Field crop: maize
Growth stage: 2
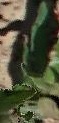
Species: maize